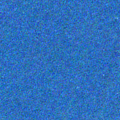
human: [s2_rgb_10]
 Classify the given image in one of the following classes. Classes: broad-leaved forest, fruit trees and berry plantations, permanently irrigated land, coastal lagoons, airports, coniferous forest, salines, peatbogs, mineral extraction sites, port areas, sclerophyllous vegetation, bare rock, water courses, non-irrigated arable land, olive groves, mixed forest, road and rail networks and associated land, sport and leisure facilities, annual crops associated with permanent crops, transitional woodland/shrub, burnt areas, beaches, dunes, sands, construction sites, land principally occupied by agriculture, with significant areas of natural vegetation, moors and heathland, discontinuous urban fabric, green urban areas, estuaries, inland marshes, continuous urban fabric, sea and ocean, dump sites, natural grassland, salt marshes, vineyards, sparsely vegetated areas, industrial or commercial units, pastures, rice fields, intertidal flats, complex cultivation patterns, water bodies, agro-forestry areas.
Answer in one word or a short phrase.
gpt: sea and ocean